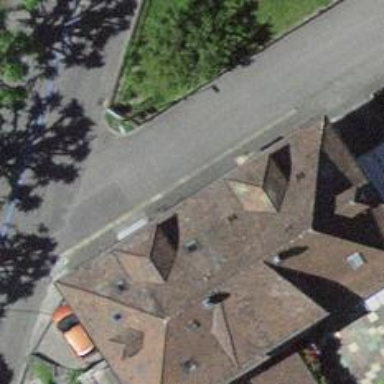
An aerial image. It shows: Hipped roof apartment building.